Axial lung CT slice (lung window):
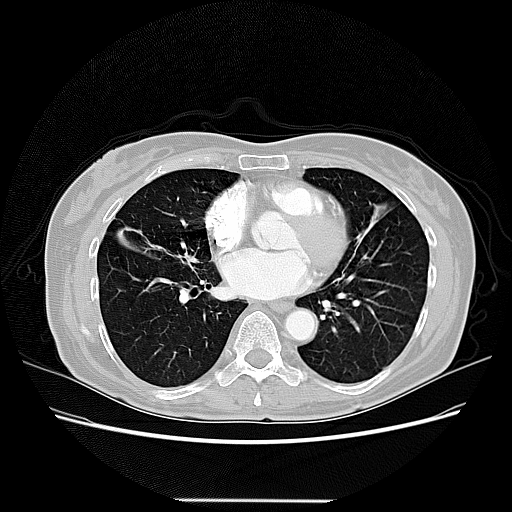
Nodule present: no